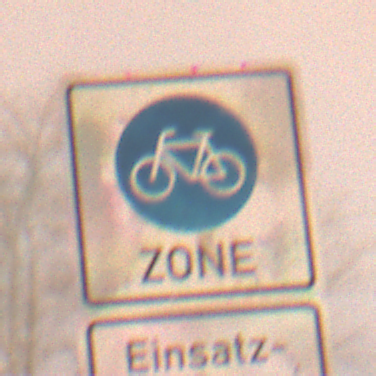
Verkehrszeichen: BeginnFahrradzone
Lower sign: BesondereFahrzeugeUndTransportgueter3
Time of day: Night
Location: Outdoor (Urban)
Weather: Overcast
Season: Winter
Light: Artificial